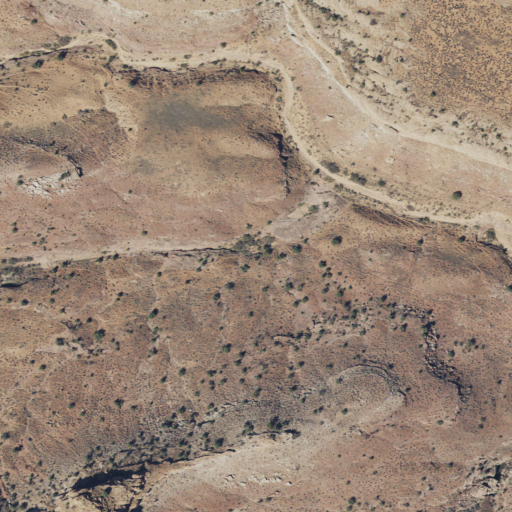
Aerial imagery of valley in Utah named Trail Canyon containing shrub and evergreen forest